Question: In reference to my older unanswered question, I have a further error / problem that is partially related to it.
<URL>

When I include my header.jsp like this:
'''
<%@include file="/WEB-INF/view/jsp/common/header.jsp" %>
'''
It works fine.
But does not if I do it like this:
'''
<%@include file="${pageContext.request.contextPath}/view/jsp/common/header.jsp" %>
'''
Error:
'''
HTTP Status 500 - /WEB-INF/view/jsp/common/login/login.jsp (line: 8, column: 1) File "${pageContext.request.contextPath}/view/jsp/common/header.jsp" not found
'''
The above with ${} is a proper way and thats what I had been doing in the past until I started using spring and spring security.
But I dont think its a problem of spring or spring security.
I really cant understand why 'WEB-INF' has a weightage and
How can I make my links generic (ref my old stated question)
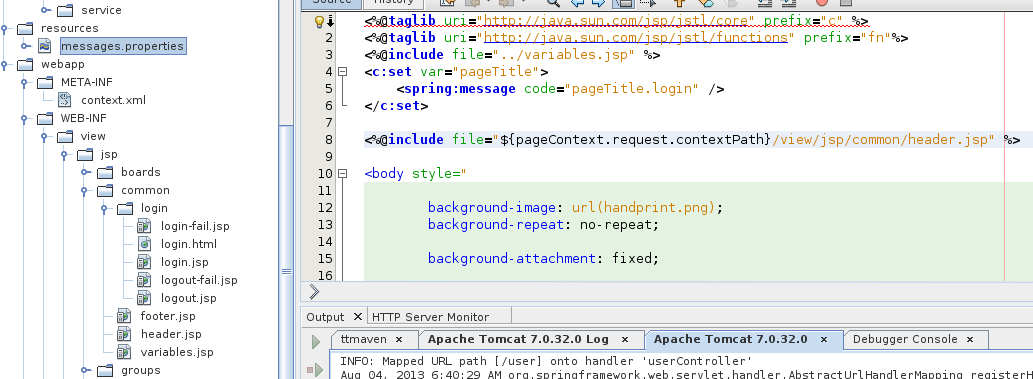
Answer: Actually, it's not the proper way in this case. The context path is not used for creating within the internals of your app, as in this case. Instead, it is used to generate URLs within the view layer, such as links, form URLs, and etc.
In this case, the following is correct:
'''
<%@include file="/WEB-INF/view/jsp/common/header.jsp" %>
'''
The include line above is referring to a resource that is . How would the context path, which is configured at the servlet container, have anything to do with the location of something packaged inside your war?
To recap, you only need to use '${pageContext.request.contextPath}' to prefix URLs that are going to be placed in output to the client.